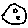
Label: moon